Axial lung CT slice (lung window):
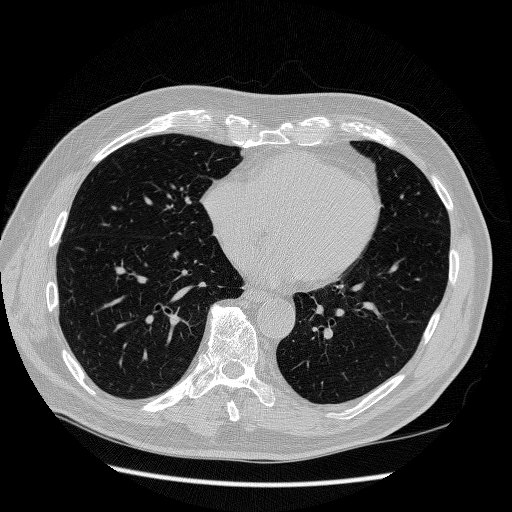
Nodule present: no